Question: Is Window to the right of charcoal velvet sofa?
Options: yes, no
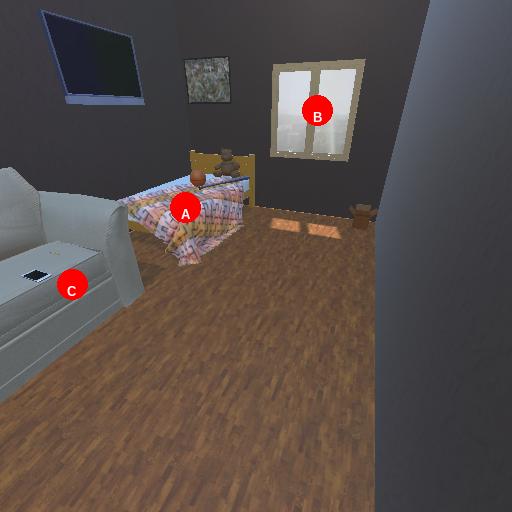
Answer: yes